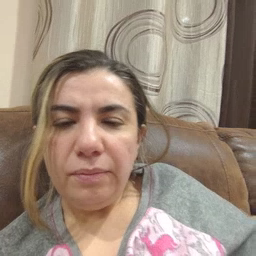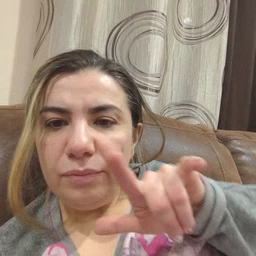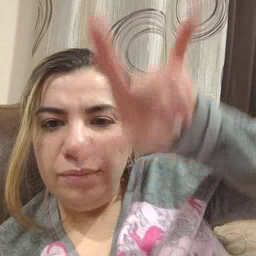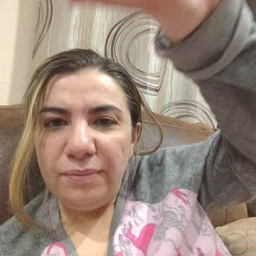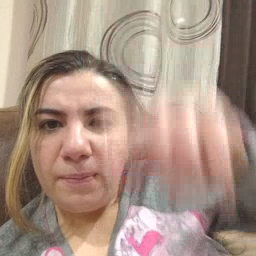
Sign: airplane